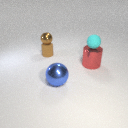
small brown metal sphere above small brown rubber cylinder